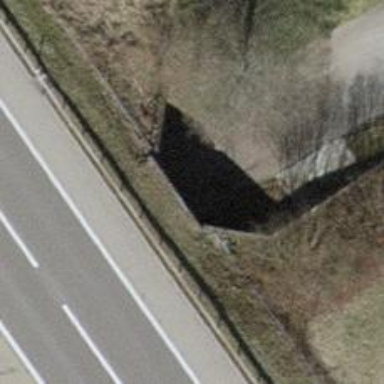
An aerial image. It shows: Unclassified road passing through tunnel.